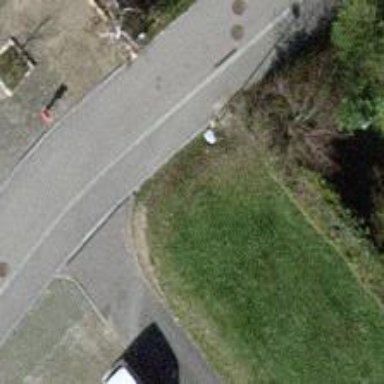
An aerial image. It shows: Support pole.